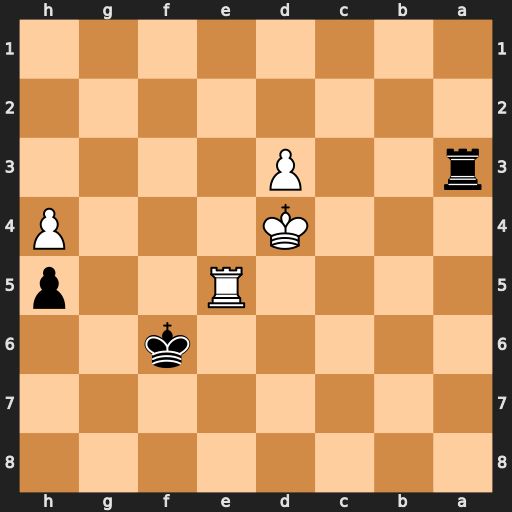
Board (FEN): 8/8/5k2/4R2p/3K3P/r2P4/8/8
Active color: b
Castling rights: -
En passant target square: -
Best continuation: Ra4+ Kd5 Ra5+ Ke4 Rxe5+